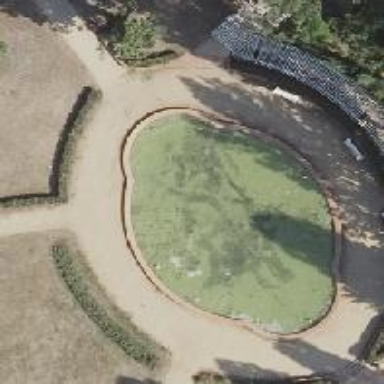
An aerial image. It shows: Fountain.